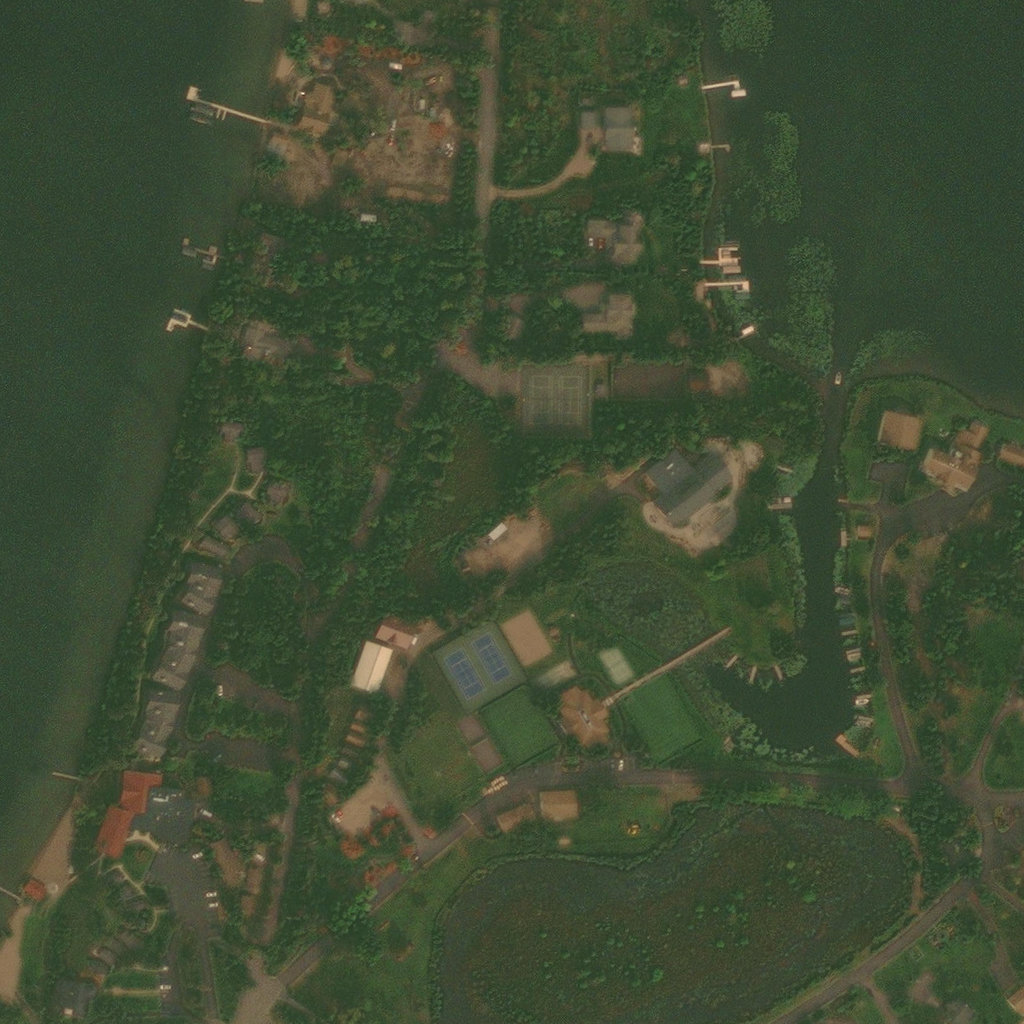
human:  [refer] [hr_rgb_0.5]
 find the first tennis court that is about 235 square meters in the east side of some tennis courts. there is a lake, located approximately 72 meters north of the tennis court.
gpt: <box>[[55, 36, 57, 41, 0]]</box>

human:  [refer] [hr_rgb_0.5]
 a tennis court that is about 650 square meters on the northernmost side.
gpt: <box>[[51, 36, 56, 41, 0]]</box>

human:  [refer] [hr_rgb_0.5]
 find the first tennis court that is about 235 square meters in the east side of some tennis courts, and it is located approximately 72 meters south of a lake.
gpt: <box>[[55, 36, 57, 41, 0]]</box>